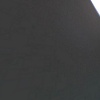
Label: space